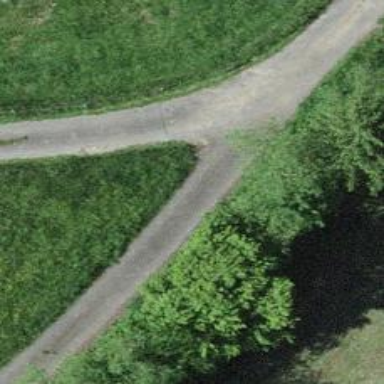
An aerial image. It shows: Well-maintained track road of grade 1.